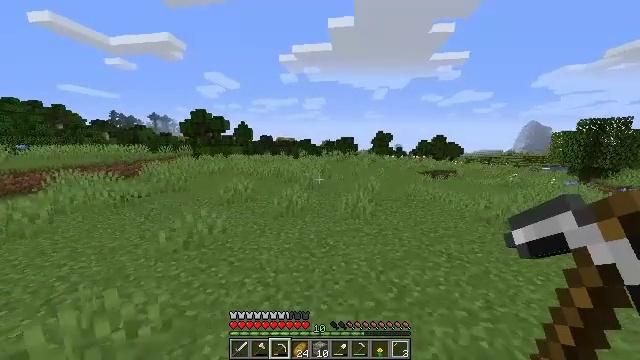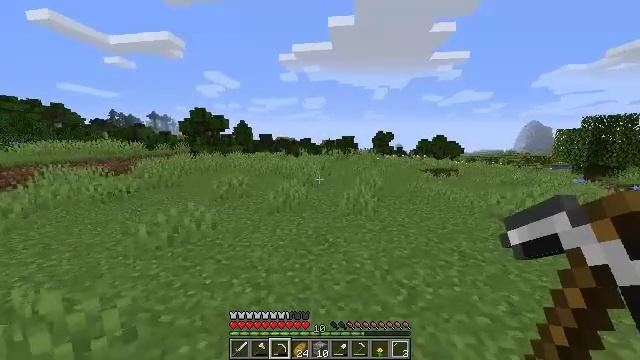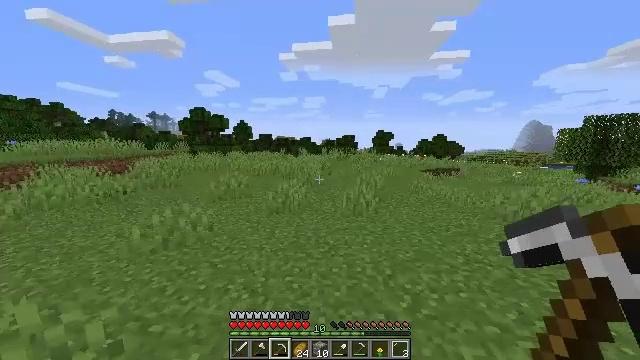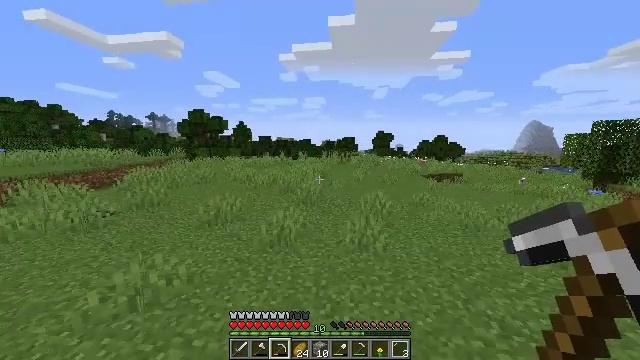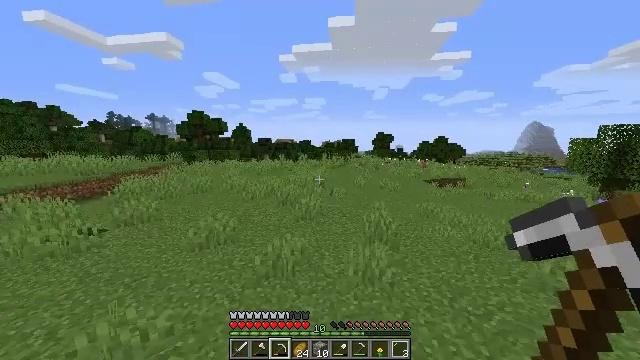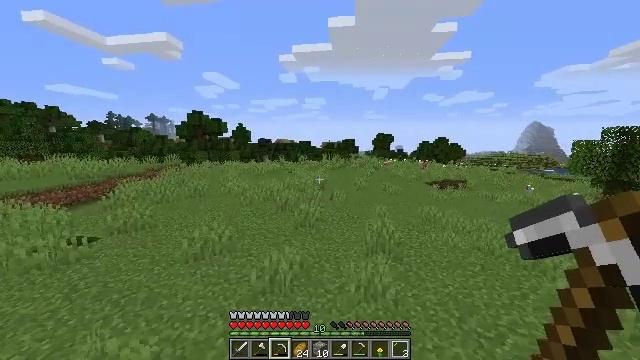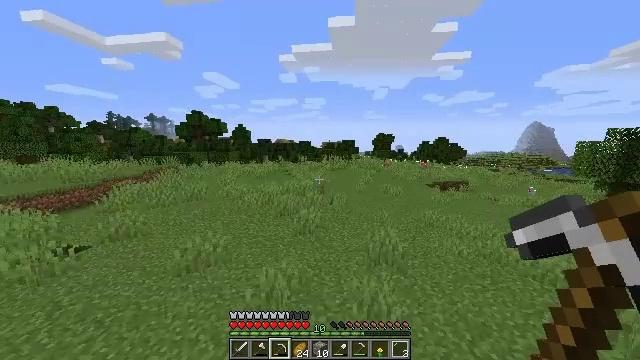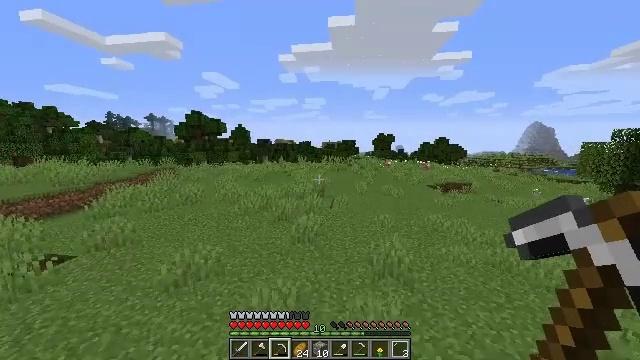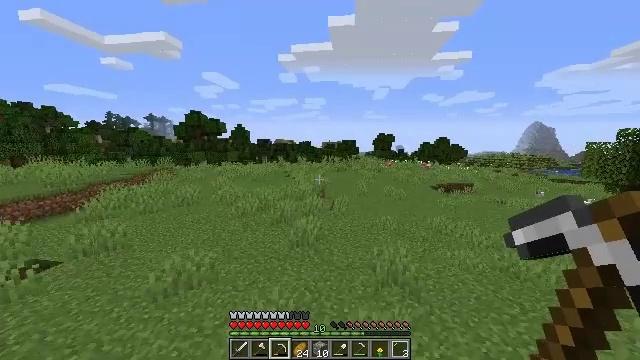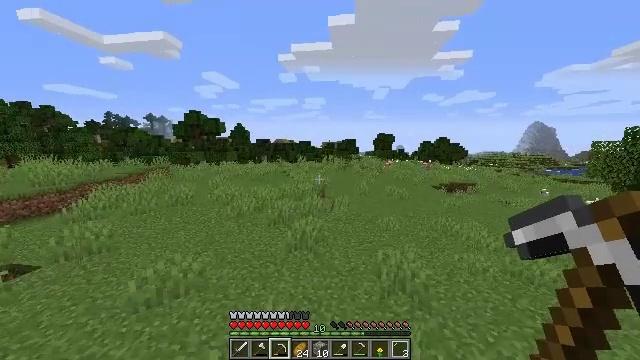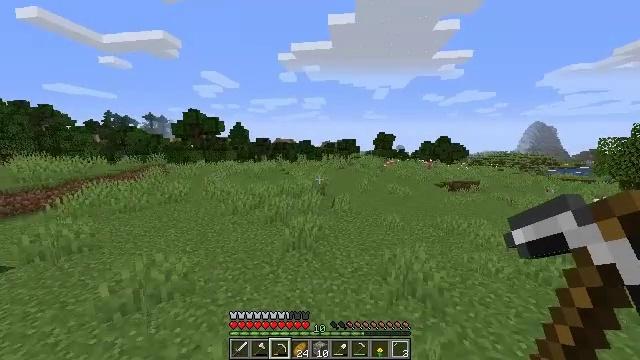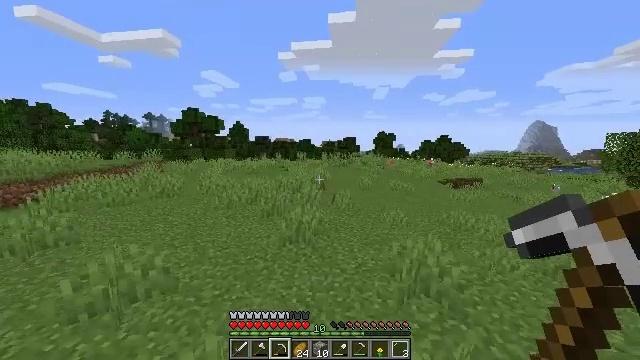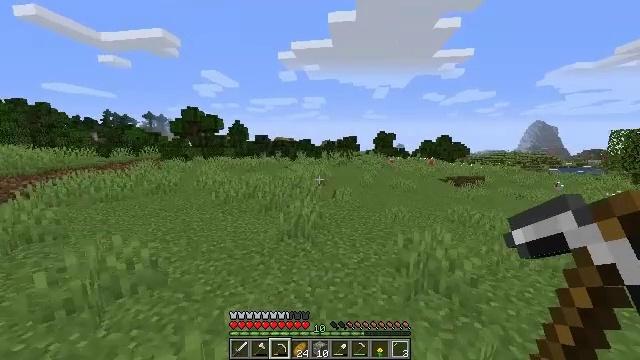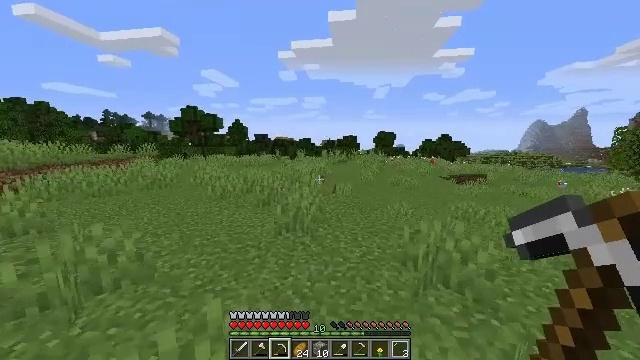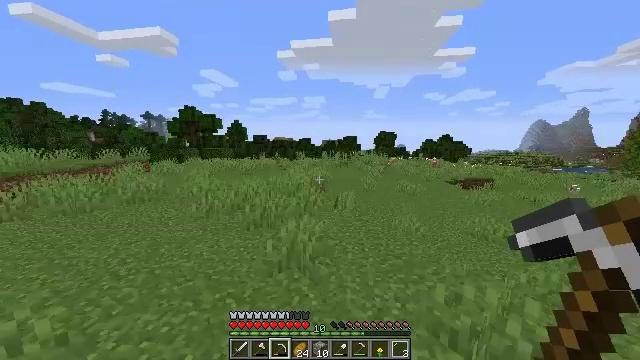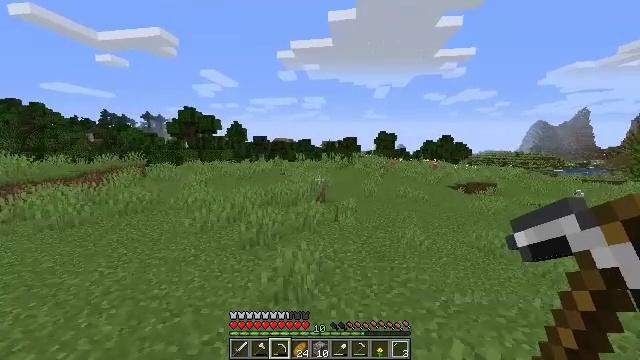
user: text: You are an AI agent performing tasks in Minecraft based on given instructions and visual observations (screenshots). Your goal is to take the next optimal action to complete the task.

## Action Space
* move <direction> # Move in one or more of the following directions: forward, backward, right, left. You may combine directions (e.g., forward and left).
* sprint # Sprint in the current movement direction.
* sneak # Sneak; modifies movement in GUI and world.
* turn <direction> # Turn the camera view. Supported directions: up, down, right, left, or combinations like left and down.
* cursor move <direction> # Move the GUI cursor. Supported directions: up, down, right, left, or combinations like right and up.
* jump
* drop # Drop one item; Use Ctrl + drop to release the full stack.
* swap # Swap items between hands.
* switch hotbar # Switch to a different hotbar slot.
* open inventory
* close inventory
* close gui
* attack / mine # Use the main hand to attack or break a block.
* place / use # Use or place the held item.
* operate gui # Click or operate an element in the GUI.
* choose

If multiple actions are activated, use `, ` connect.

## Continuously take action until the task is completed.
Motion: motion action
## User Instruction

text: Gather oak leaves by attacking.
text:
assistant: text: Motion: move forward, jump
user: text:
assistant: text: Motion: move forward, jump
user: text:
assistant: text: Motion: move forward, jump
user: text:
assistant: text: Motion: move forward, jump
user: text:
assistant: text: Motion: move forward, jump
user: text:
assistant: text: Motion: move forward, jump
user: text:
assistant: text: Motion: move forward, jump
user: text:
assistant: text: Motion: move forward, jump
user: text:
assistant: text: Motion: move forward, jump
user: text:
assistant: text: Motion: move forward, jump
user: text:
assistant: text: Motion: move forward, jump
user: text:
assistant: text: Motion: move forward, jump
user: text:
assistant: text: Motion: move forward, jump
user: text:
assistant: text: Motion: move forward, jump
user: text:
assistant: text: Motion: move forward, jump
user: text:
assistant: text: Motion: move forward, jump
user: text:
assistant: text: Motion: move forward, jump
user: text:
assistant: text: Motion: move forward, jump
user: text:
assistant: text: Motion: move forward, jump
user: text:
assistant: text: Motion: move forward, jump
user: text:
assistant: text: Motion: move forward and move right, jump
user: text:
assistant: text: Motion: move forward and move right, jump
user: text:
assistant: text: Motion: move forward and move right, jump
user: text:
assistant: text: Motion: move forward and move right, jump
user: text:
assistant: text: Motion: move forward and move right, jump
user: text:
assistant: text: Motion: move forward and move right, jump
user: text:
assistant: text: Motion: move forward and move right, jump
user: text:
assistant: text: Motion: move forward and move right, jump
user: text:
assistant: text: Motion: move forward and move right, jump
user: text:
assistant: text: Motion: move forward, jump